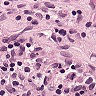
Metastatic tissue present: yes